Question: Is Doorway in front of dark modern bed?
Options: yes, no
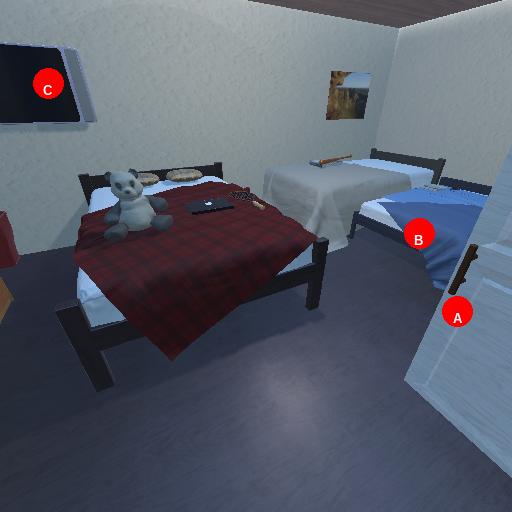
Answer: yes